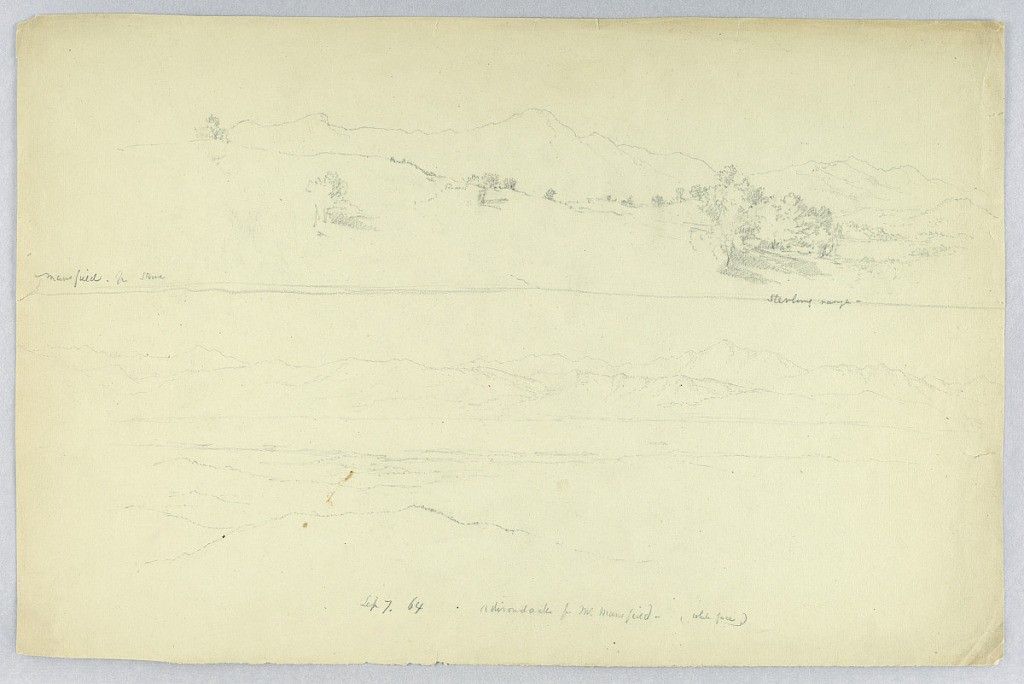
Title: Adirondack from Mt. Mansfield; Mt. Mansfield from Stowe, Vermont
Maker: Daniel Huntington, American, 1816–1906
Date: September 7, 1864
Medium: Graphite on pale green paper
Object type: Drawing
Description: Top, ridge in foreground, mountains beyond (Sterling Range). Below, valley with high mountain range beyond. Verso: Steep slope descending from left. Valley, right; mountains, beyond, left and center.